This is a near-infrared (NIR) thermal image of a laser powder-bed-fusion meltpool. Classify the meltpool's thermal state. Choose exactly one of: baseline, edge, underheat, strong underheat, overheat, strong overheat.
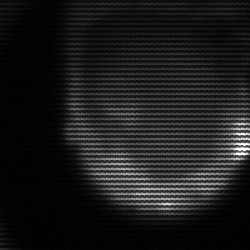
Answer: edge